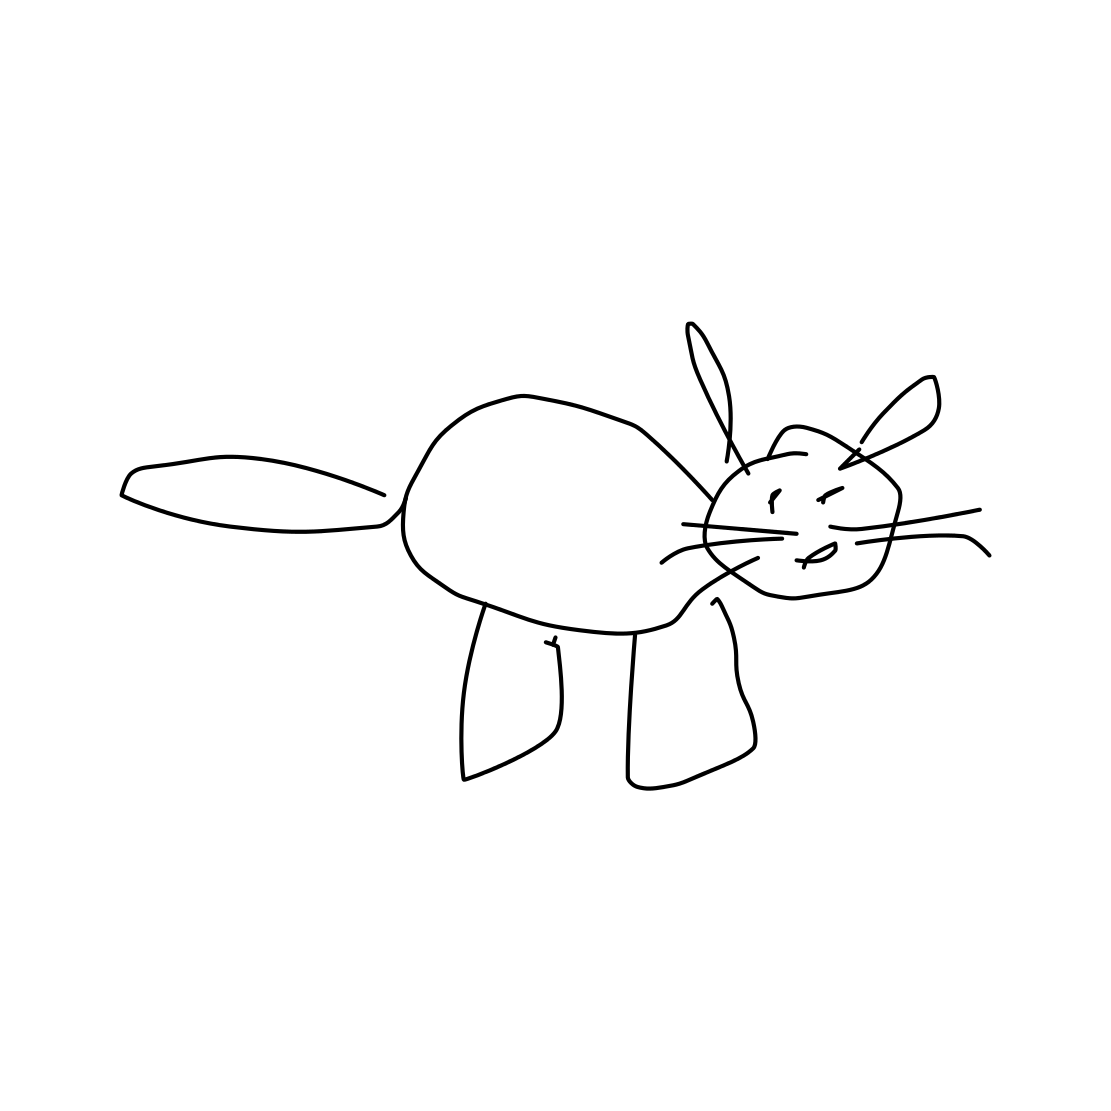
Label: cat